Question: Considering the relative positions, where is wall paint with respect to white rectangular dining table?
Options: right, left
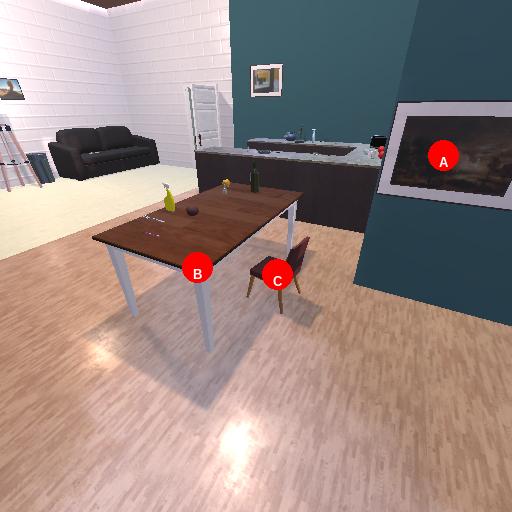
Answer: right